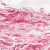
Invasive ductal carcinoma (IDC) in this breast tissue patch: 0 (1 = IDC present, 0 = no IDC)